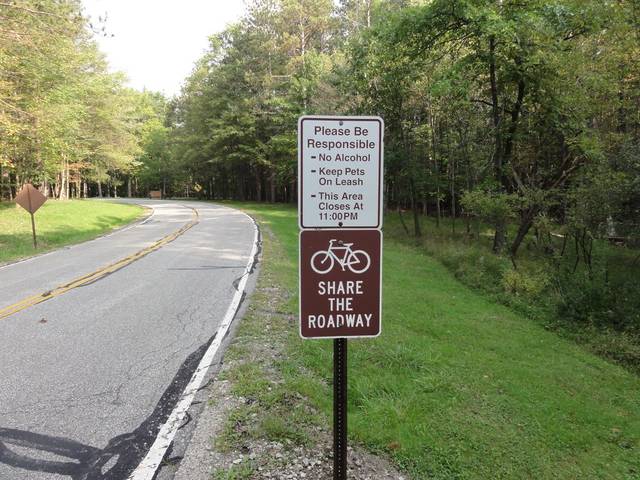
Region: United States
Coordinates: 41.298, -81.602